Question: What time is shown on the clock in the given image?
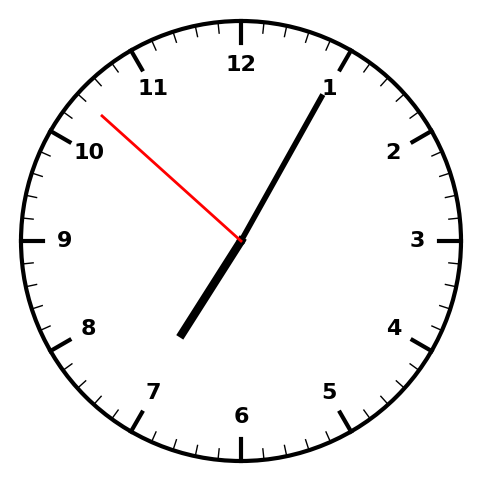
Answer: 07:04:52